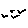
Label: bird